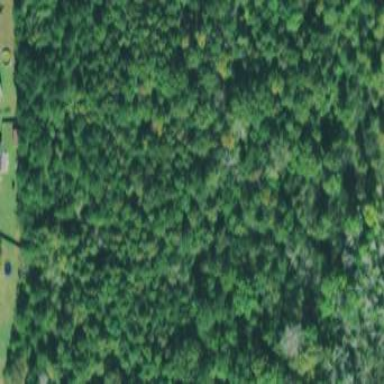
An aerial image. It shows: Landscape covered with trees.